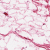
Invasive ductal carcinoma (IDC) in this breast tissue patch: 0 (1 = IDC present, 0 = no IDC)